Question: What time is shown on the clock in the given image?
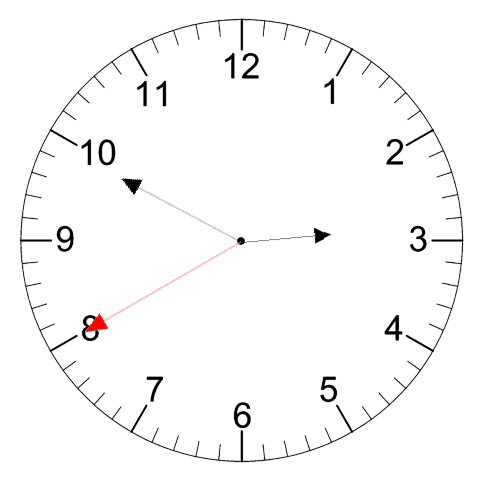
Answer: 02:49:40